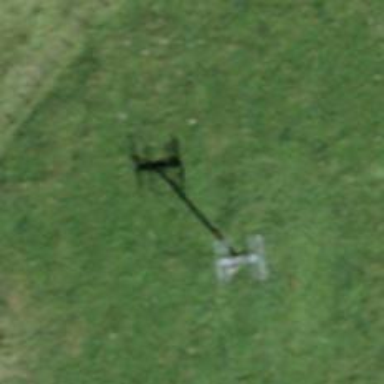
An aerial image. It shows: Pylon used for aerialway.